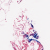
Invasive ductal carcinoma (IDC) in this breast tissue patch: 0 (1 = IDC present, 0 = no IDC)